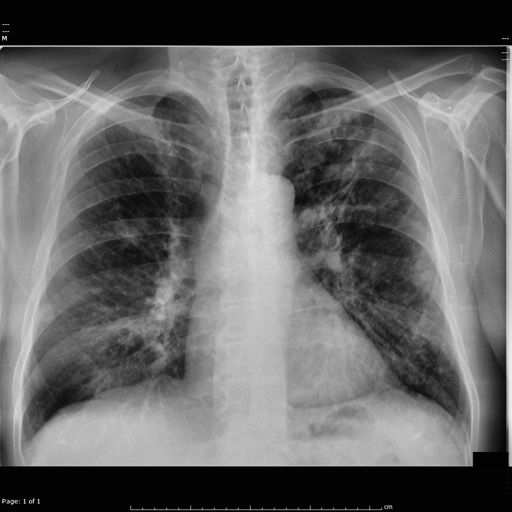
Finding: TUBERCULOSIS